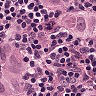
Metastatic tissue present: yes